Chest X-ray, AP view. Patient: 48 years old, sex M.
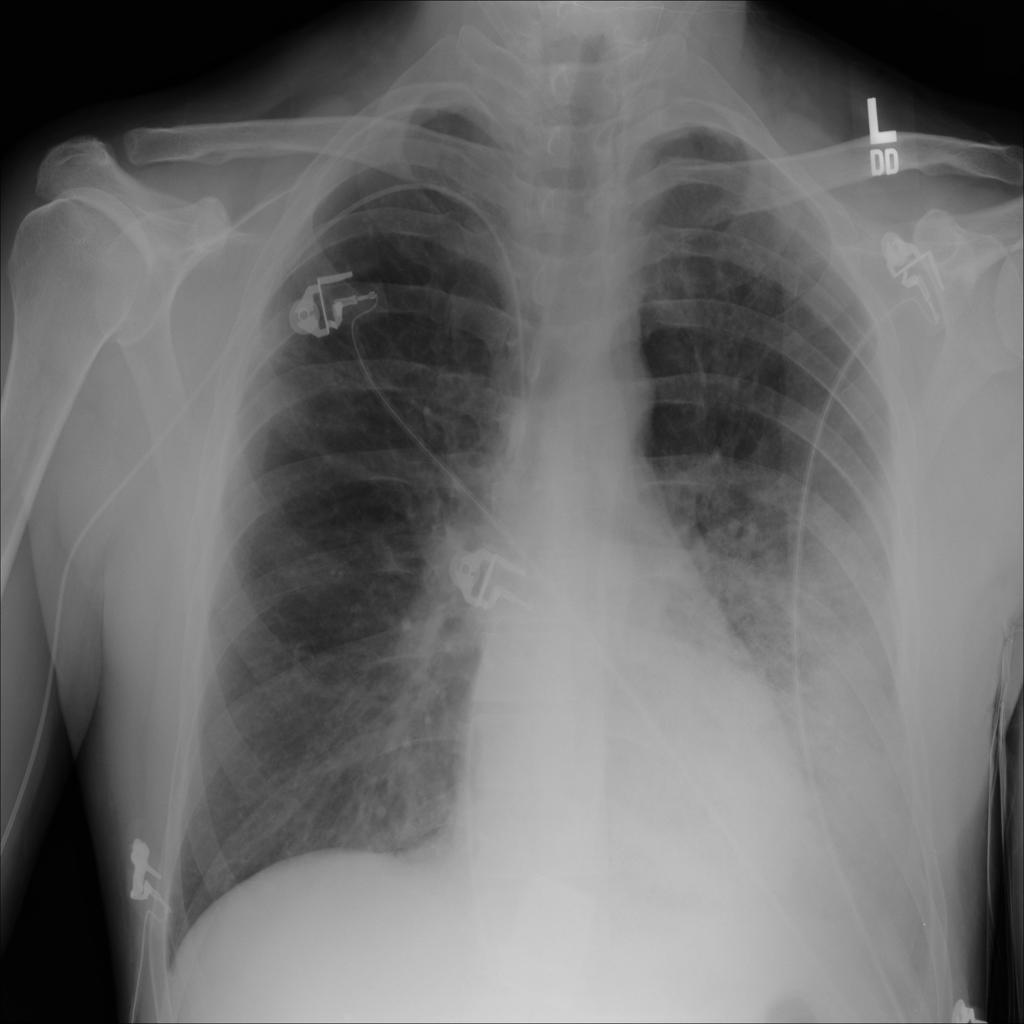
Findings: Consolidation